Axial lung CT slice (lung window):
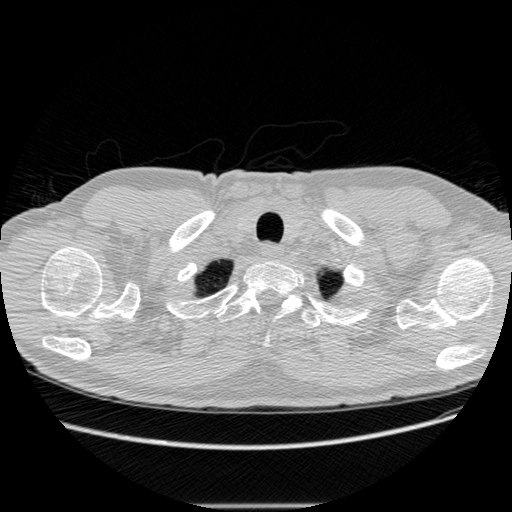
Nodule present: no